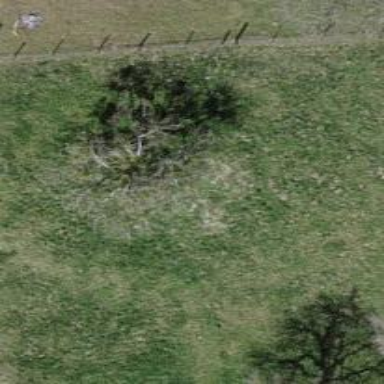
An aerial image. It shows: Single tag "natural: tree."